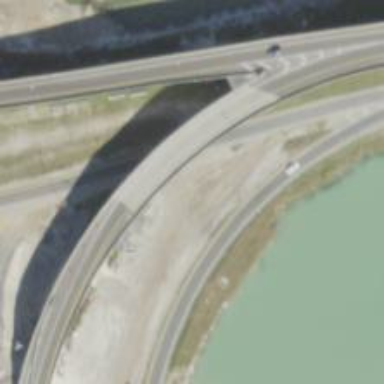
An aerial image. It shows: Motorway link bridge with trumpet junction design.